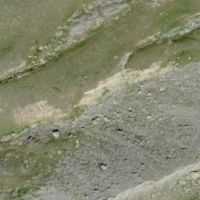
EUNIS habitat code: 48
Species observed at this site:
Sempervivum montanum